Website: home-depot
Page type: review-order
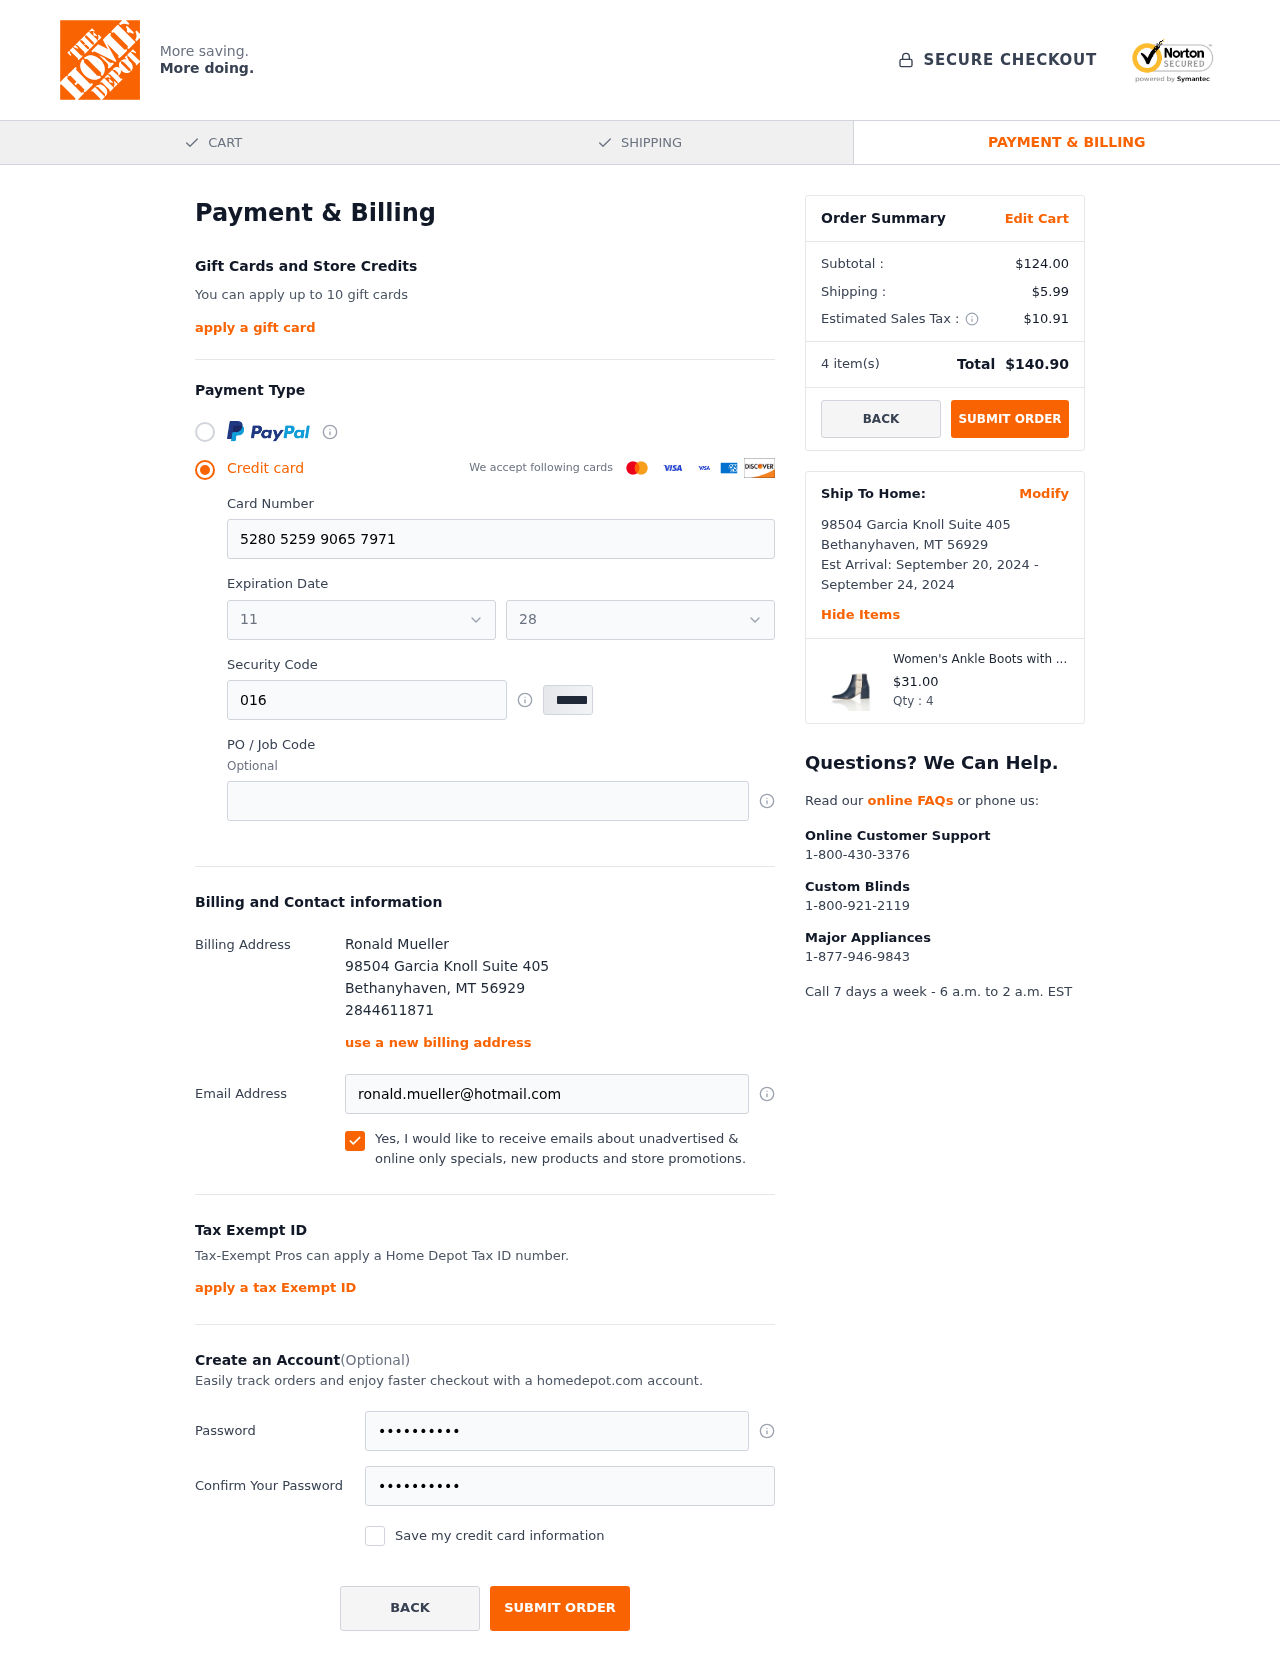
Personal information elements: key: PII_CARD_EXPIRY_MONTH
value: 11
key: PII_CARD_EXPIRY_YEAR
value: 28
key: PII_CITY
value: Bethanyhaven
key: PII_FULLNAME
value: Ronald Mueller
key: PII_PHONE
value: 2844611871
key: PII_POSTCODE
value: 56929
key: PII_STATE_ABBR
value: MT
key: PII_STREET
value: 98504 Garcia Knoll Suite 405
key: PII_CARD_NUMBER
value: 5280 5259 9065 7971
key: PII_CARD_CVV
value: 016
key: PII_EMAIL
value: ronald.mueller@hotmail.com
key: PII_POSTCODE_FULL
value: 56929
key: PII_POSTCODE_NUMERIC
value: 56929
Product elements: key: PRODUCT1_NAME
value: Women's Ankle Boots with Zips and Colour Block Straps
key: PRODUCT1_PRICE
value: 31
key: PRODUCT1_QUANTITY
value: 4
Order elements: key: ORDER_SUBTOTAL
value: $124.00
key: ORDER_SHIPPING_COST
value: $5.99
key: ORDER_TAX
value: $10.91
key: ORDER_NUM_ITEMS
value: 4
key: ORDER_TOTAL
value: $140.90
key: ORDER_SHIPPING_DATE
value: September 20, 2024
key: ORDER_DELIVERY_DATE
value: September 24, 2024